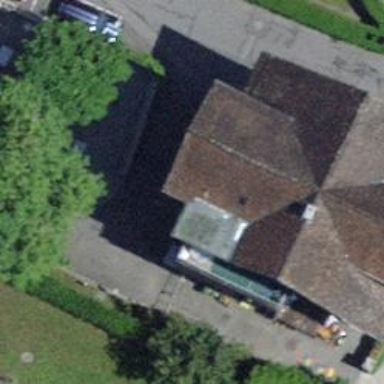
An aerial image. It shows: Recycling container for recycling.